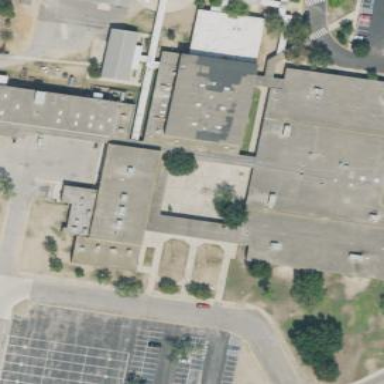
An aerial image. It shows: View of roof of building.